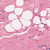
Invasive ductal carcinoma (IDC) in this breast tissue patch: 1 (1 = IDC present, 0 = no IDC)